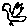
Label: bird